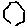
Label: hexagon